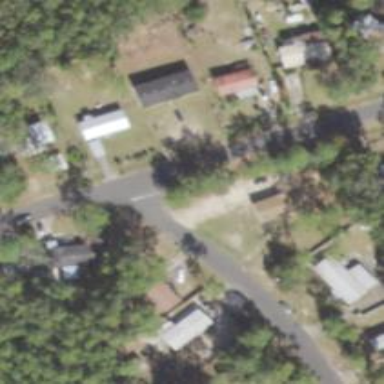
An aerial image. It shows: Residential area known as trailer park.